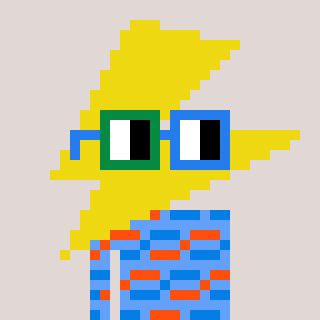
a pixel art character with square green and blue glasses, a lightning bolt-shaped head and a blue-colored body on a warm background